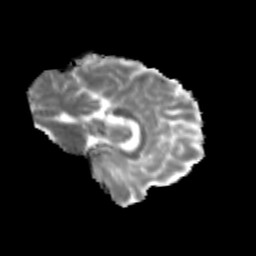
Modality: MD
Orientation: sagittal
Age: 24
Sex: female
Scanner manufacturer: siemens
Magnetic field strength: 3 T
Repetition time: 3.5 s
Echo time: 0.125 s